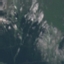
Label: HerbaceousVegetation